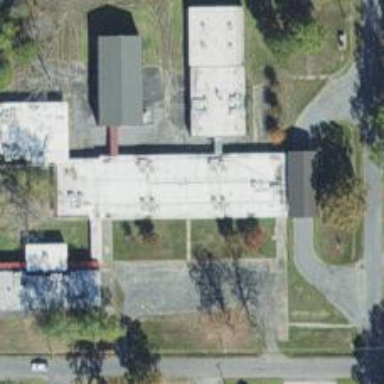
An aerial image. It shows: School.